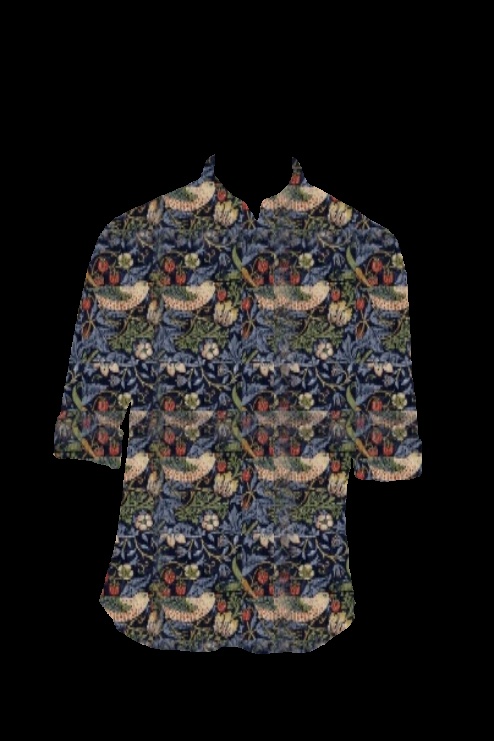
blue multi william mason floral print button